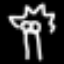
Label: palm tree